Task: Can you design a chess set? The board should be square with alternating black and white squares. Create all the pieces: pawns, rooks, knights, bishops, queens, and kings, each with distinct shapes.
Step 3932:
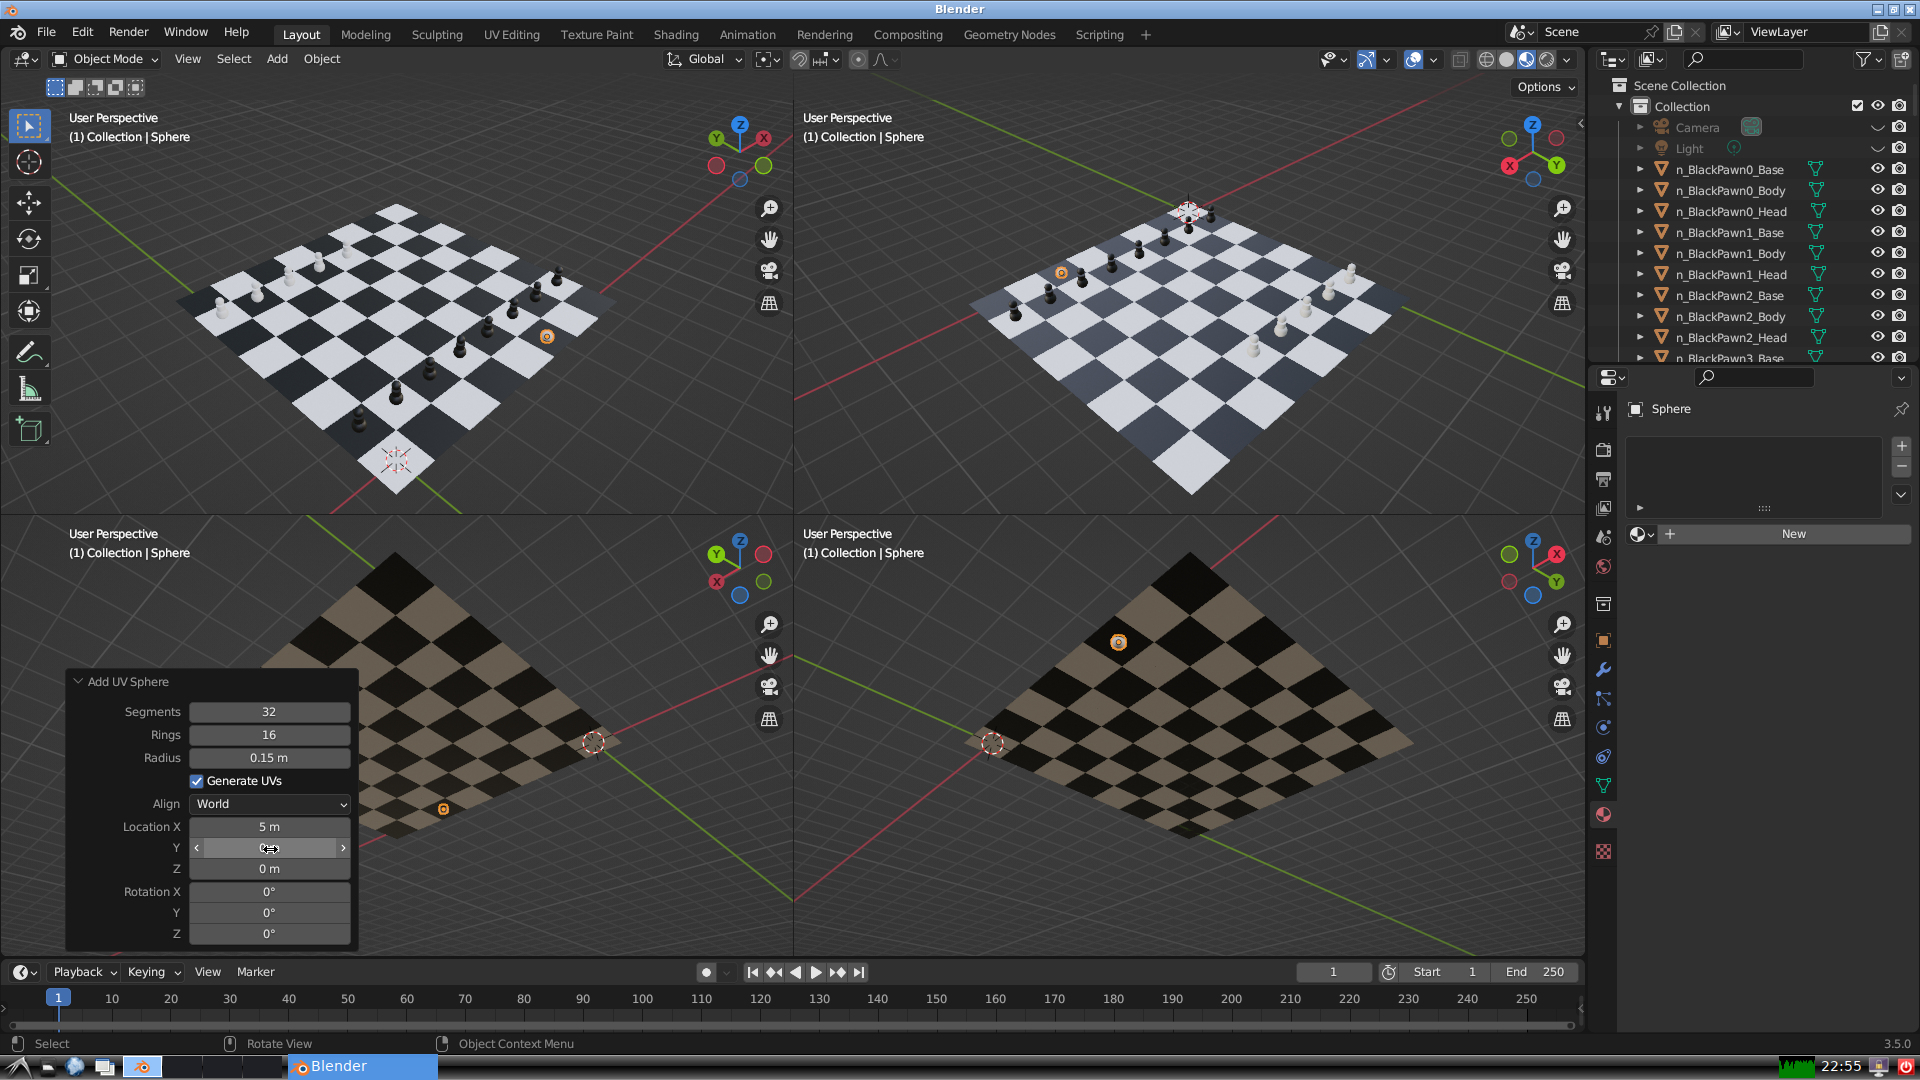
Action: click: no